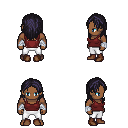
a pixel art fantasy rpg character, male body template, human, dark skin, maroon pirate shirt, white pants, raven long hairstyle, white cloth bandages, brown shoes, four views (front, back, left, right), 2x2 character sprite sheet, small pixel art, hard edges, no anti-aliasing